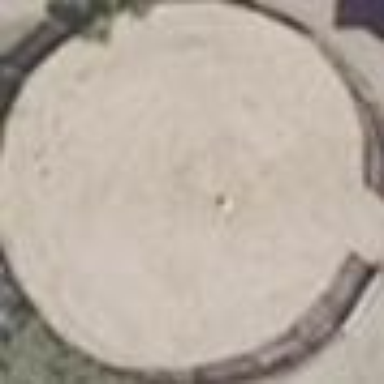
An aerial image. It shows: Sand pitch for equestrian sport activities.